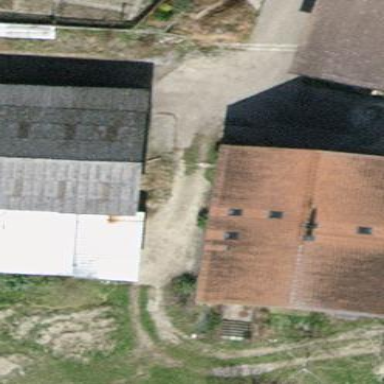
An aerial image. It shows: Detached building with gabled roof.